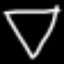
Label: diamond